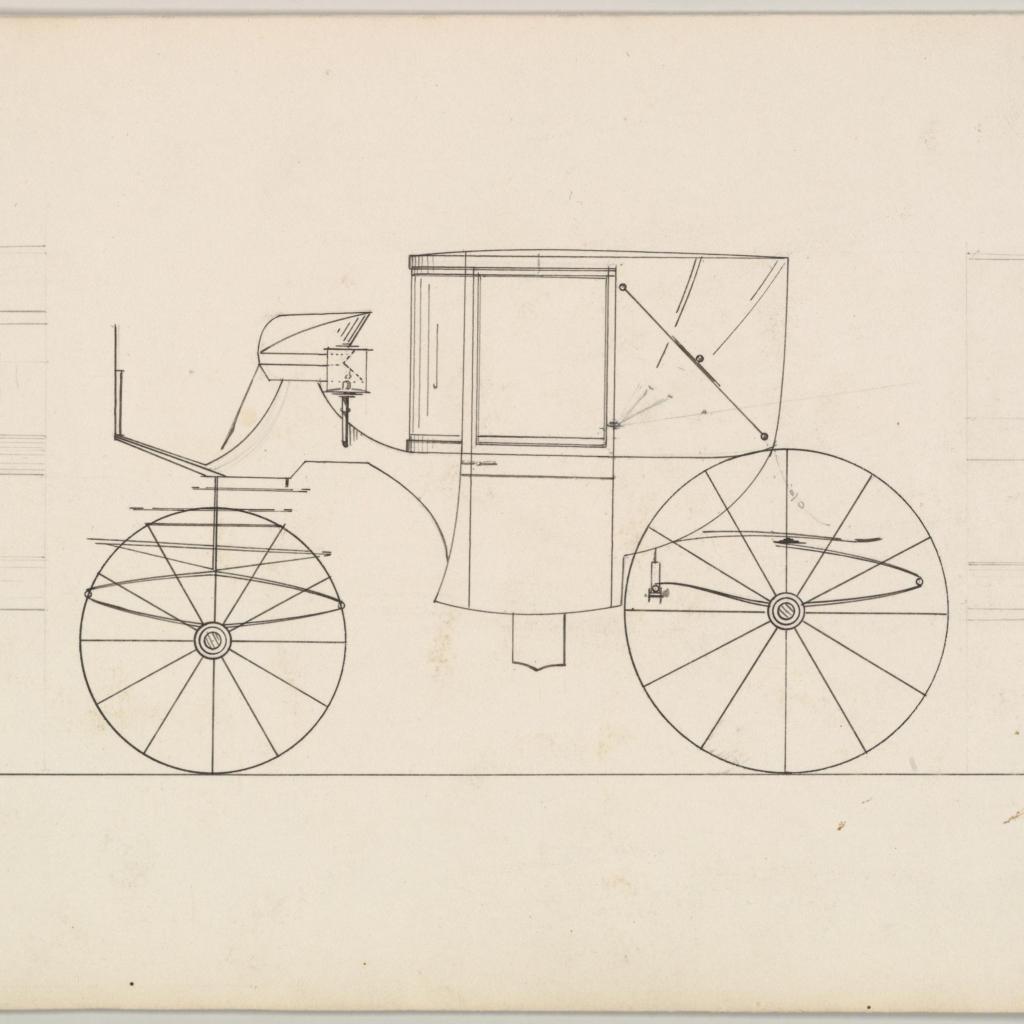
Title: Design for Double Front Landaulet (unnumbered)
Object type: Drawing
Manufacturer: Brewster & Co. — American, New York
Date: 1850–70
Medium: Graphite, pen, and black ink
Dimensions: sheet: 6 1/16 x 9 in. (15.4 x 22.9 cm)
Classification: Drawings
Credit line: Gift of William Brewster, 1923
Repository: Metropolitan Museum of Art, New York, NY